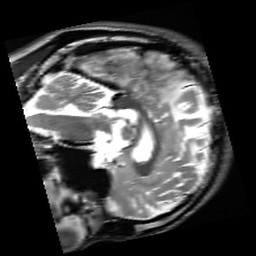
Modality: inplaneT2
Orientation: sagittal
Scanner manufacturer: siemens
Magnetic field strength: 3 T
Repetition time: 7.02 s
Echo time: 0.069 s